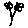
Label: flower